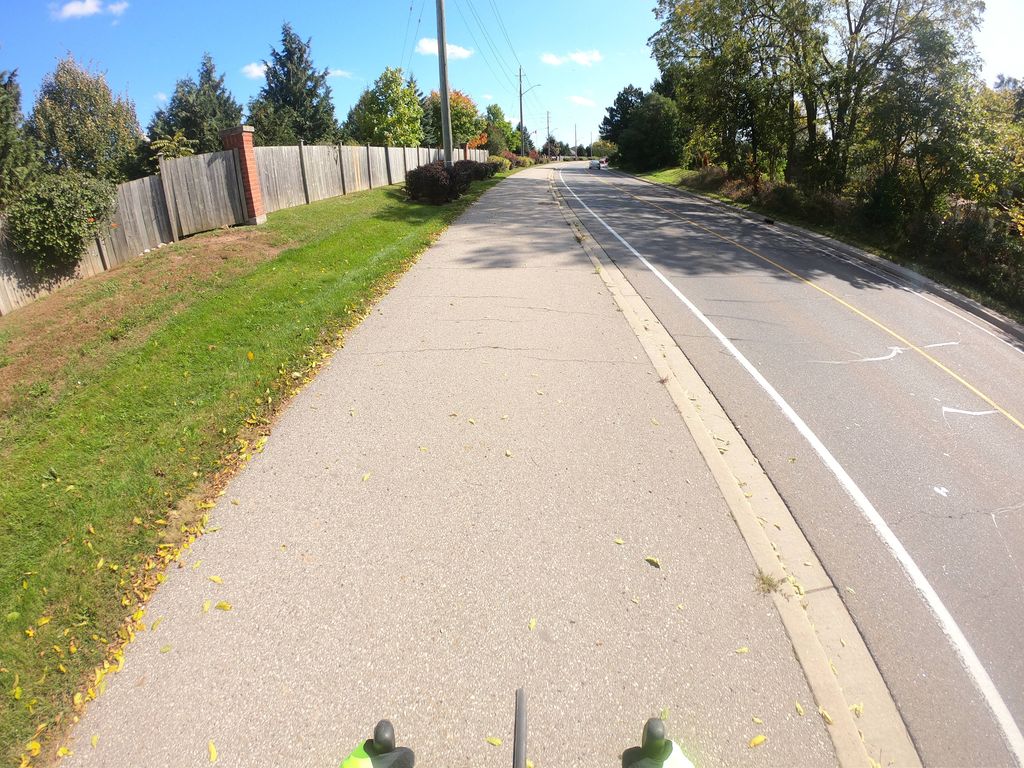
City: kitchener-waterloo